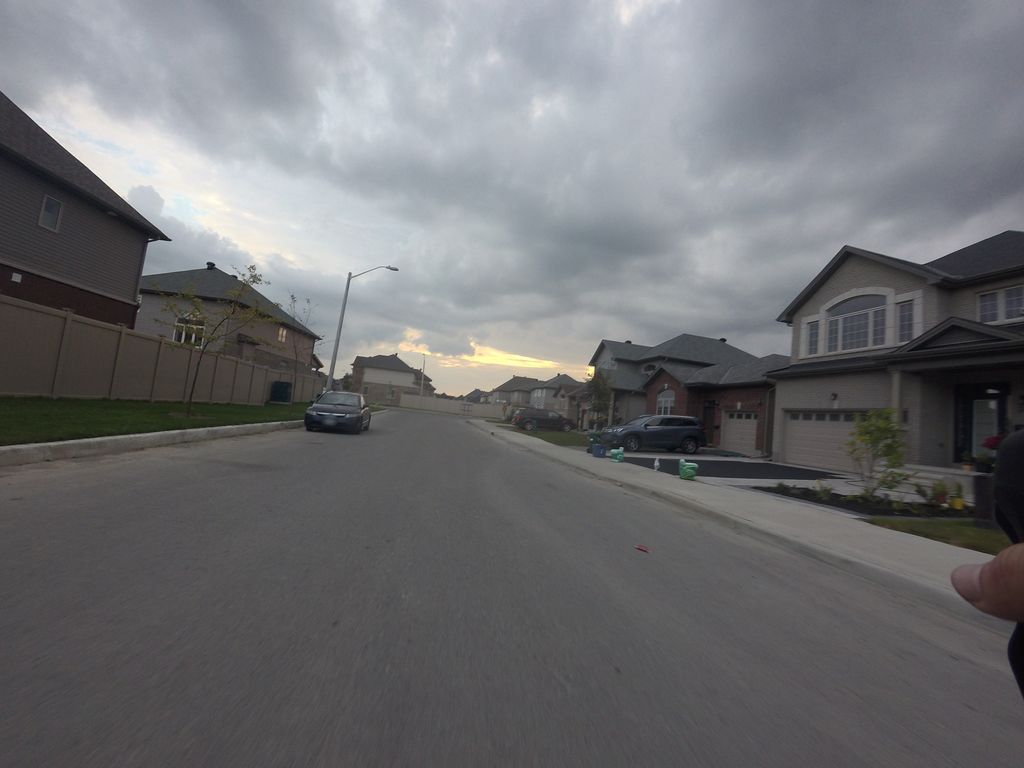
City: ottawa-gatineau